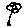
Label: flower